Question: Im trying to learn Java and using the GUI as an upgrade to the "booring" C\C++
I had two panels, one of them with an input form, and one of them with a table which suppose to show the things I load from the input form.
But no idea why, the table expands and has a border line, moreover, it has a fixed size and whenever I expand the window, the table stays the same.
The "mainFrame" (the file that calls the c'tor) just initiate the table and add it to the layout so im sure its not happening there...
I've added the JTable class code and a picture showing whats happening
The link if it shows too small : <URL>

And the code :
'''
import javax.swing.JPanel;
import javax.swing.JScrollPane;
import javax.swing.JTable;
public class TableOutput extends JPanel {
private static final long serialVersionUID = 1L;
private JTable jt;
public TableOutput() {
String[] columns = {"Product ID" , "Date" , "Name" , "Address" , "Status"};
String[][] data = {};
jt = new JTable(data,columns);
jt.setAutoResizeMode(JTable.AUTO_RESIZE_ALL_COLUMNS);
JScrollPane jsp = new JScrollPane(jt, JScrollPane.VERTICAL_SCROLLBAR_AS_NEEDED,
JScrollPane.HORIZONTAL_SCROLLBAR_AS_NEEDED);
add(jsp);
}
'''
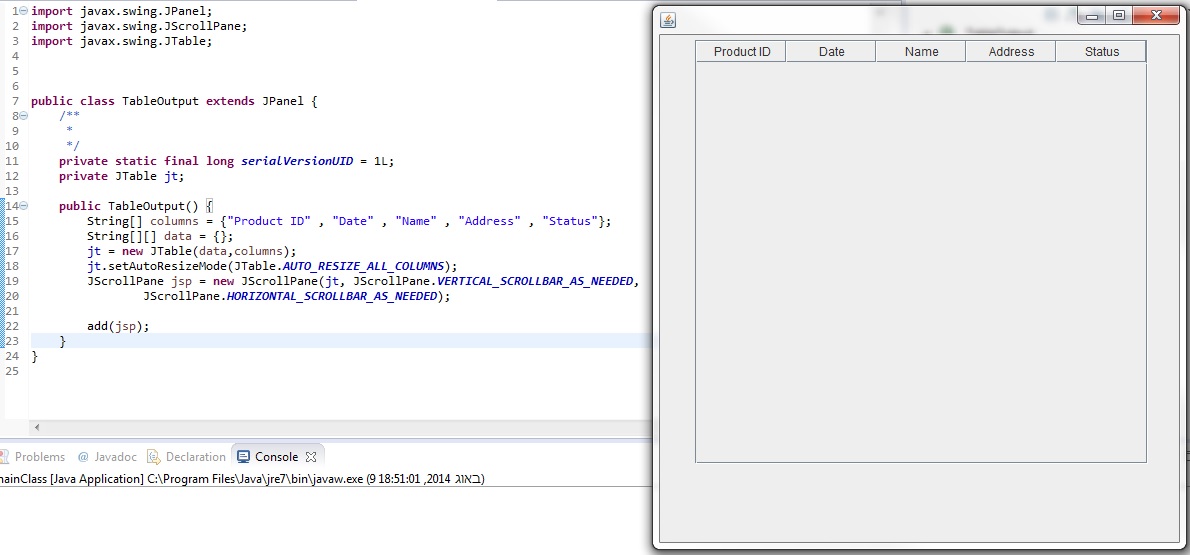
Answer: > But no idea why, the table expands and has a border line, moreover, it has a fixed size
- - Do 'System.out.println(table.getPreferredScrollableViewportSize())'. This is the method the scroll pane calls to get the preferred size for the table view. You will see that the default it 450x400. You can change it by overriding 'getPreferredScrollableViewportSize()' on the table. '''
JTable table = new JTable() {
public Dimension getPreferredScrollableViewportSize() {
return new Dimension(300, 300);
}
};
'''
- - that's not the table border. It's actually the scroll pane border.
> whenever I expand the window, the table stays the same.
'JPanel' has a default 'FlowLayout', which will always respect the preferred size of the contained component. If you want the table/scrollpane to stretch with the panel, use a layout manager like 'BorderLayout' which will disregard the preferred size and stretch to fit. Keep in mind that if the panel is contained by a container with the FlowLayout, you will still get your current result. If the panel is just being added the frame with its default 'BorderLayout', then you should be fine. See more at <URL>
You may find out though that if you want to set the layout the BorderLayout, the preferred size of the scroll pane will have no effect. This will leave you will the same result - the table will big with empty rows and the border.